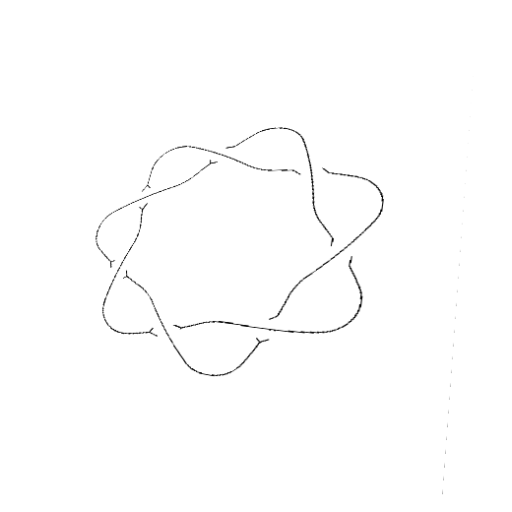
Crossing number: 7